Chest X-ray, PA view. Patient: 46 years old, sex M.
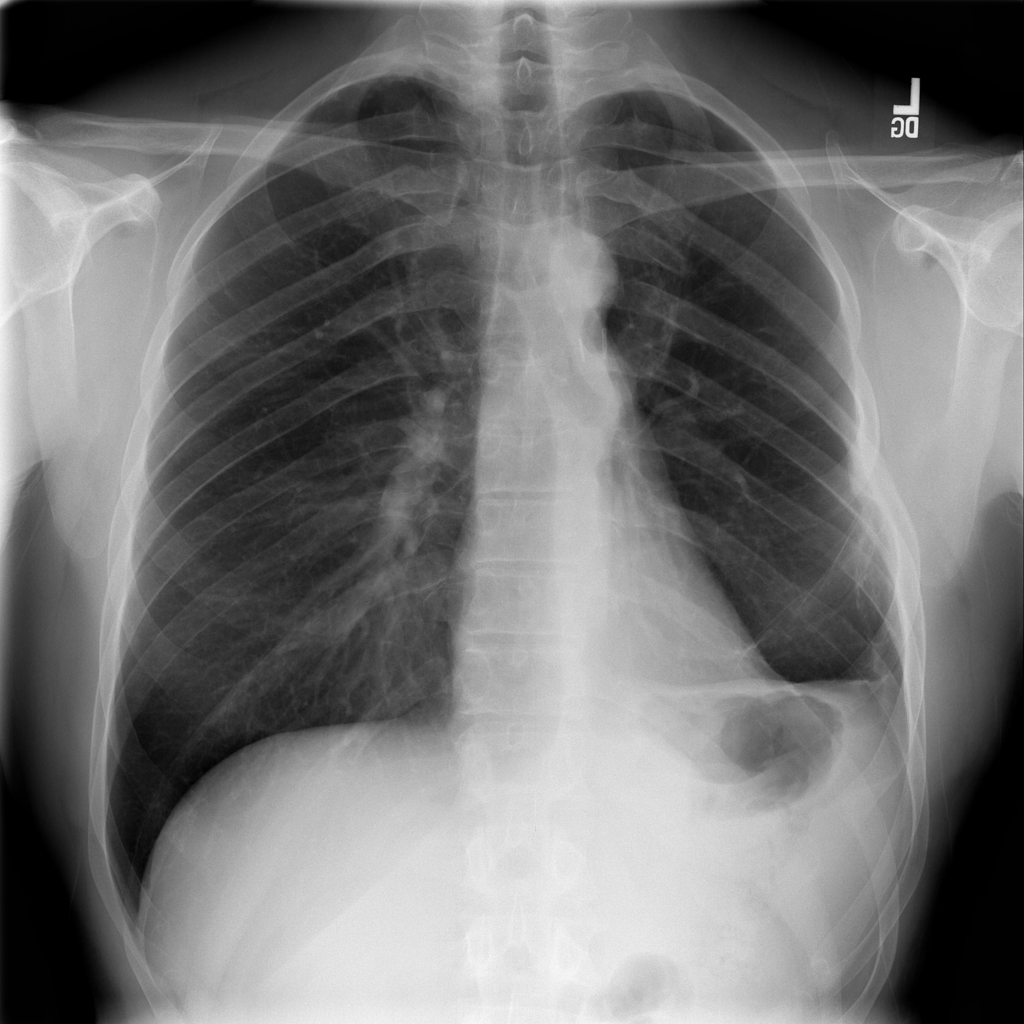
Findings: Fibrosis, Infiltration